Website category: sports
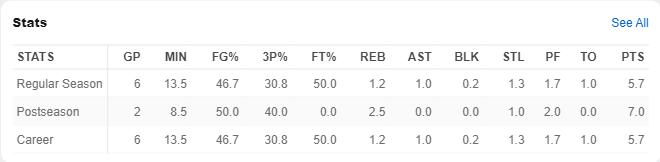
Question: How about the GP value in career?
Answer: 6

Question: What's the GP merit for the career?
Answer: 6

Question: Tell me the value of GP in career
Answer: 6

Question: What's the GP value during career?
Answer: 6

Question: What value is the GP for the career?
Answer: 6

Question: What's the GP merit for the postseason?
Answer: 2

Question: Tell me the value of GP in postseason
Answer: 2

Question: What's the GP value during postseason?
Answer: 2

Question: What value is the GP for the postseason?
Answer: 2

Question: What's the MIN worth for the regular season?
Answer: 13.5

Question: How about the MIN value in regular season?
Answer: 13.5

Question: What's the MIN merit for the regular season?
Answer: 13.5

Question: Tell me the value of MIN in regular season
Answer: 13.5

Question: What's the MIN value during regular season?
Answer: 13.5

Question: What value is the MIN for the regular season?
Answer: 13.5

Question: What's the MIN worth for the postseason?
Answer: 8.5

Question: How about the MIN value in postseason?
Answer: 8.5

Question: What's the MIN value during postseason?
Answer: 8.5

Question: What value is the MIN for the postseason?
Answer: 8.5

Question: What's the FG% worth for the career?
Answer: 46.7

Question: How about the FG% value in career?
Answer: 46.7

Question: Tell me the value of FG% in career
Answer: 46.7

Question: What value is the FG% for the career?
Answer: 46.7

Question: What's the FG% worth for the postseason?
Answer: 50.0

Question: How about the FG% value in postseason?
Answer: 50.0

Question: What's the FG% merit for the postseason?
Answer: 50.0

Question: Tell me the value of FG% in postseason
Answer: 50.0

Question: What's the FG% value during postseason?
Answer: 50.0

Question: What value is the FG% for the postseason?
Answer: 50.0

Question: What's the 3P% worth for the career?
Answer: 30.8

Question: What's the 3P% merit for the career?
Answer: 30.8

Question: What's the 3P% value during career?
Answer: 30.8

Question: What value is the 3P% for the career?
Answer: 30.8

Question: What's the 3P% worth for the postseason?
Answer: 40.0

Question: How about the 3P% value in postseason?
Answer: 40.0

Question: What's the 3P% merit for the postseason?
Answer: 40.0

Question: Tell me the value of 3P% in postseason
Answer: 40.0

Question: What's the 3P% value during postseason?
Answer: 40.0

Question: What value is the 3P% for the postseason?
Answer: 40.0

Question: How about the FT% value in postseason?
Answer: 0.0

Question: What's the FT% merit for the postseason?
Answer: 0.0

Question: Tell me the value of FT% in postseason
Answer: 0.0

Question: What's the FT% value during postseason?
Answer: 0.0

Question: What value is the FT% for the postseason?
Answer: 0.0

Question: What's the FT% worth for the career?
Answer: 50.0

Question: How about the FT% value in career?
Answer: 50.0

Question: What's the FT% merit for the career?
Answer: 50.0

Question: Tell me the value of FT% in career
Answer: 50.0

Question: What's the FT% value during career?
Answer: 50.0

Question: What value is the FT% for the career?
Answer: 50.0

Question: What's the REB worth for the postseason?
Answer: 2.5

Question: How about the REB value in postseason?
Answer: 2.5

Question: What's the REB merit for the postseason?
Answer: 2.5

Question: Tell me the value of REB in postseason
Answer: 2.5

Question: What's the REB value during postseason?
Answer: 2.5

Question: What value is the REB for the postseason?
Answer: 2.5

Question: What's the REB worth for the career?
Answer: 1.2

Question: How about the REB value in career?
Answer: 1.2

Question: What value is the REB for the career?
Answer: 1.2

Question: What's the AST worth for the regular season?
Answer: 1.0

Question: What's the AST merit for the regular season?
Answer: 1.0

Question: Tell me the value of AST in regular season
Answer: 1.0

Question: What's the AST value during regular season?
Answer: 1.0

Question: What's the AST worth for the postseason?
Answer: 0.0